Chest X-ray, PA view. Patient: 64 years old, sex M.
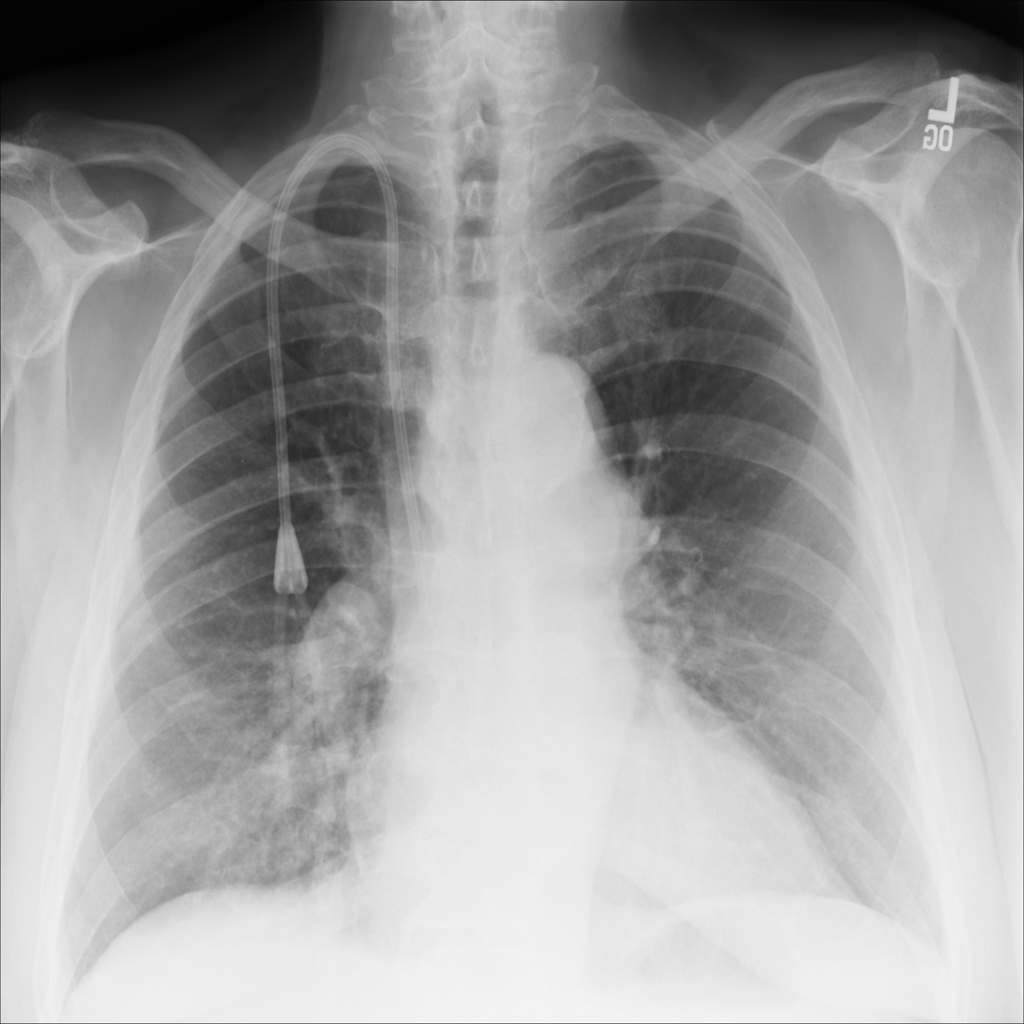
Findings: Infiltration